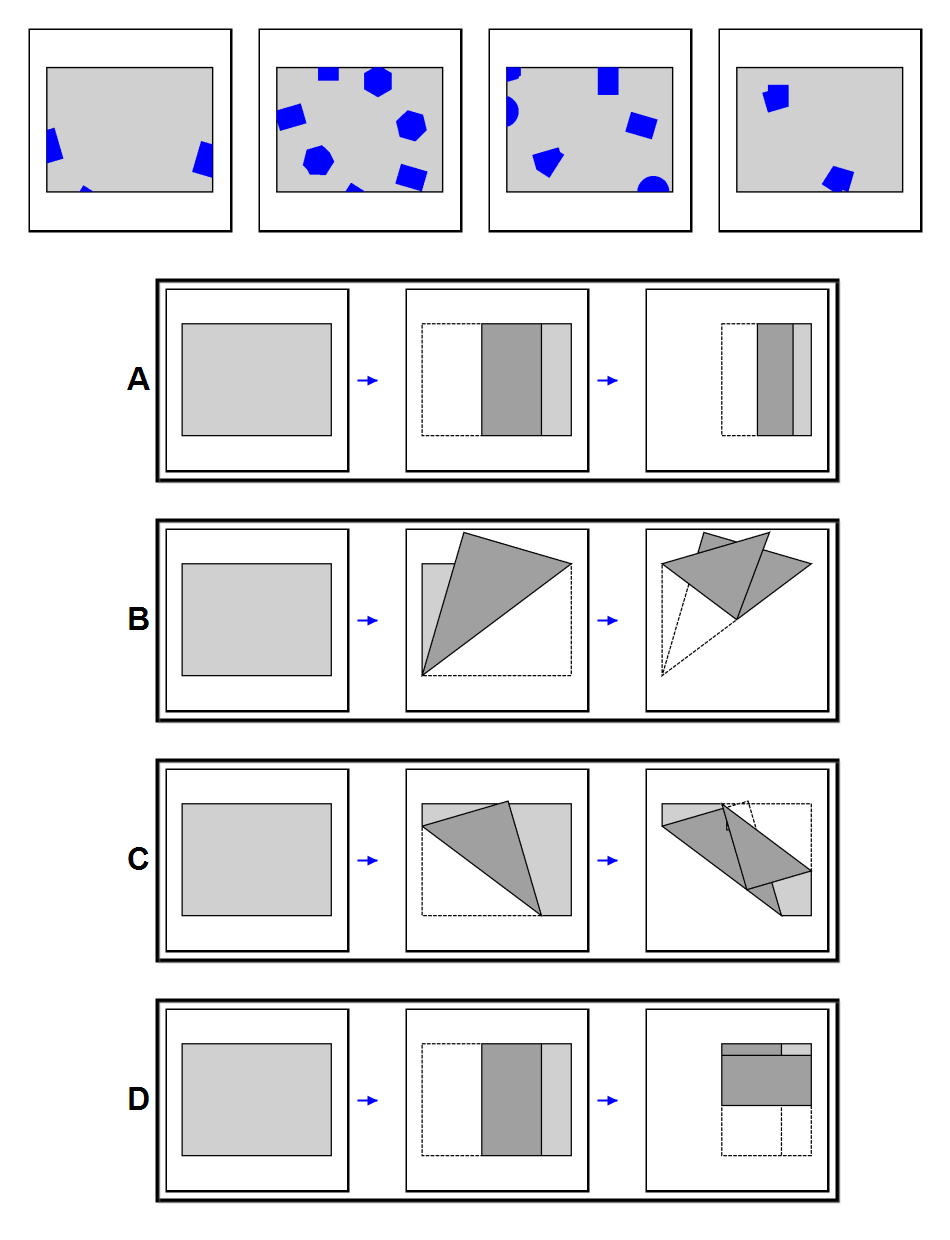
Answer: B